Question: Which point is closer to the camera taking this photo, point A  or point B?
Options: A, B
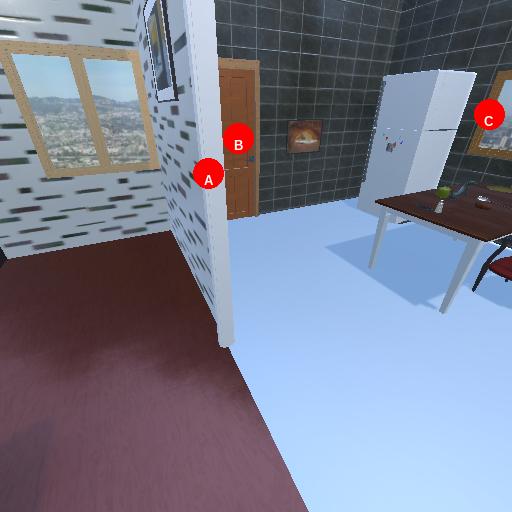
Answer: A